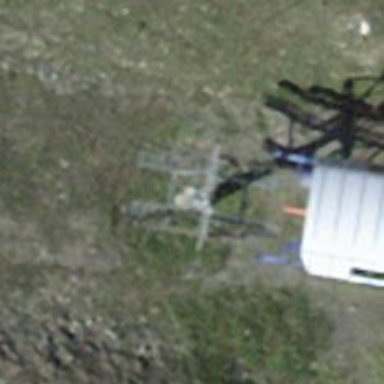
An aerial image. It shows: Pylon for aerialway.